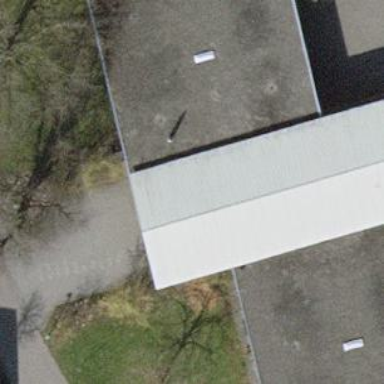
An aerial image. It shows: View of roof of building.